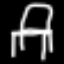
Label: chair